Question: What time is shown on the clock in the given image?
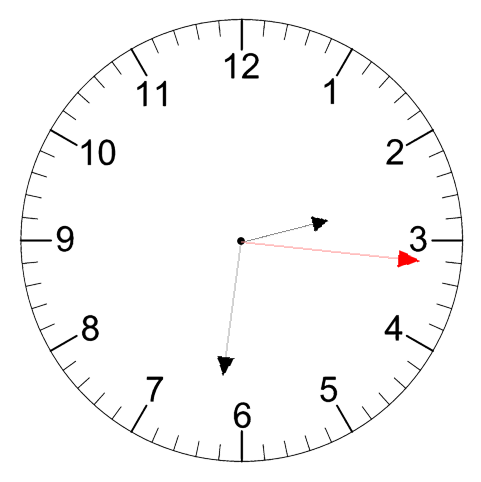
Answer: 02:31:16